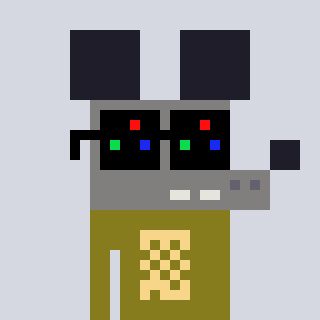
a pixel art character with square black sunglasses, a mouse-shaped head and a gunk-colored body on a cool background